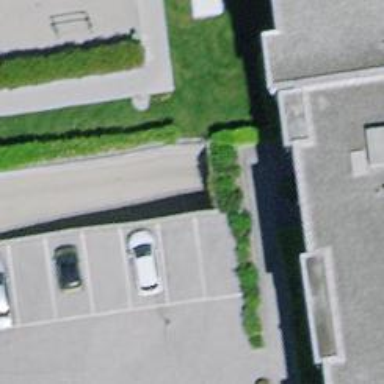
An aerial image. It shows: Parking entrance.